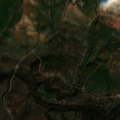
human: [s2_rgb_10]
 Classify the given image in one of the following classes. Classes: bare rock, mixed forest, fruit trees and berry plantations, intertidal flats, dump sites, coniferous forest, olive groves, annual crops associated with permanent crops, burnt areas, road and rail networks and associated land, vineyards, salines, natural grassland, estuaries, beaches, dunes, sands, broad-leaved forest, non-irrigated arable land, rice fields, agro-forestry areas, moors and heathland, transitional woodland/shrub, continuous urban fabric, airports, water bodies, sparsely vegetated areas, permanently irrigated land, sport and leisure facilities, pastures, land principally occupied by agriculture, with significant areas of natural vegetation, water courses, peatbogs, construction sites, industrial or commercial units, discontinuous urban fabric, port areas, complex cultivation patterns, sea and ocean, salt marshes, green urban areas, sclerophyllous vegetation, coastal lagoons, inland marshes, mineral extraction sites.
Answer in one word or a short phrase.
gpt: non-irrigated arable land, agro-forestry areas, transitional woodland/shrub